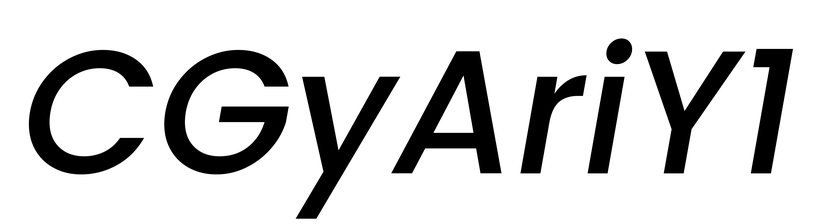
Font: Poppins-MediumItalic